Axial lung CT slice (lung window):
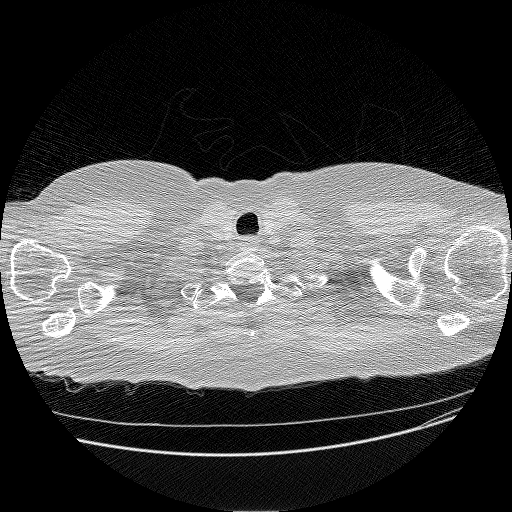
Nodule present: no